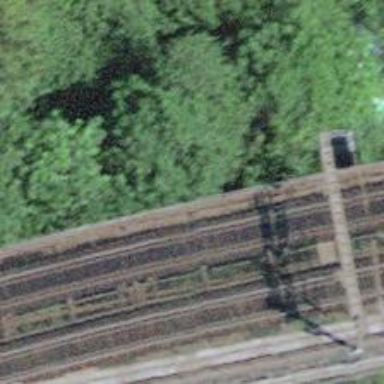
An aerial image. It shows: Viaduct railway bridge with electrified contact line.